Question: I'm doing the zentasks tutorial. I'm on this step located here
<URL>
I've covered up to the heading . Before that you are suppose to refresh the page and everything is suppose to be alright.
When I refresh I get the following error

I've been looking at this for a while now and cant figure out what I could be doing wrong.
Edit this is my code for this page
'''
@(projects: List[Project])(body: Html)
<!DOCTYPE html>
<html>
<head>
<title>Zentasks</title>
<link rel="stylesheet" media="screen" href="@routes.Assets.at("stylesheets/main.css")">
<link rel="shortcut icon" type="image/png" href="@routes.Assets.at("images/favicon.png")">
<script src="@routes.Assets.at("javascripts/jquery-1.9.0.min.js")" type="text/javascript"></script>
</head>
<body>
<header>
<a href="@routes.Application.index" id="logo"><span>Zen</span>tasks</a>
</header>
<nav>
<h4 class="dashboard"><a href="#/">Dashboard</a></h4>
<ul id="projects">
@projects.groupBy(_.folder).map{
case(group, projects) => {
@views.html.projects.group(group,projects)
}
}
@projects(0).folder </br>
@projects(1).folder </br>
@projects(2).folder </br>
@projects(3).folder </br>
@projects(4).folder </br>
@projects(5).folder </br>
@projects(6).folder </br>
</ul>
</nav>
<section id="main">
@body
</section>
</body>
</html>
'''
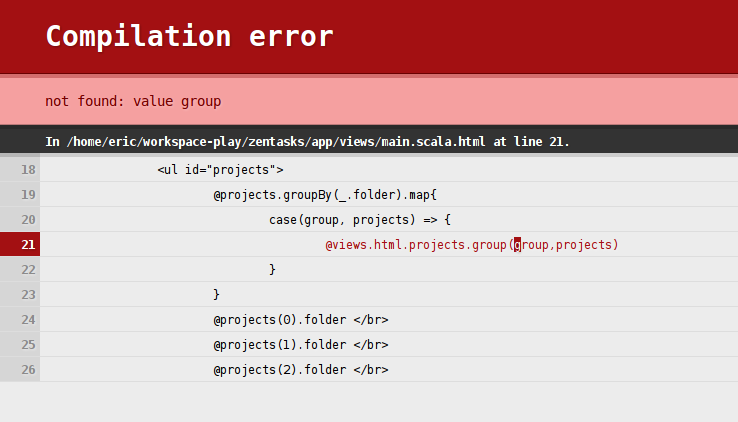
Answer: I found the problem and it was really small.
the code
'''
@projects.groupBy(_.folder).map{
case(group, projects) => {
@views.html.projects.group(group,projects)
}
}
'''
Should be
'''
@projects.groupBy(_.folder).map{
case (group, projects) => {
@views.html.projects.group(group,projects)
}
}
'''
In case you don't see the difference (It took me 3 hours to find it!), there is a space after "case". That's it. My project compiles now.